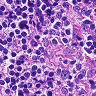
Metastatic tissue present: no